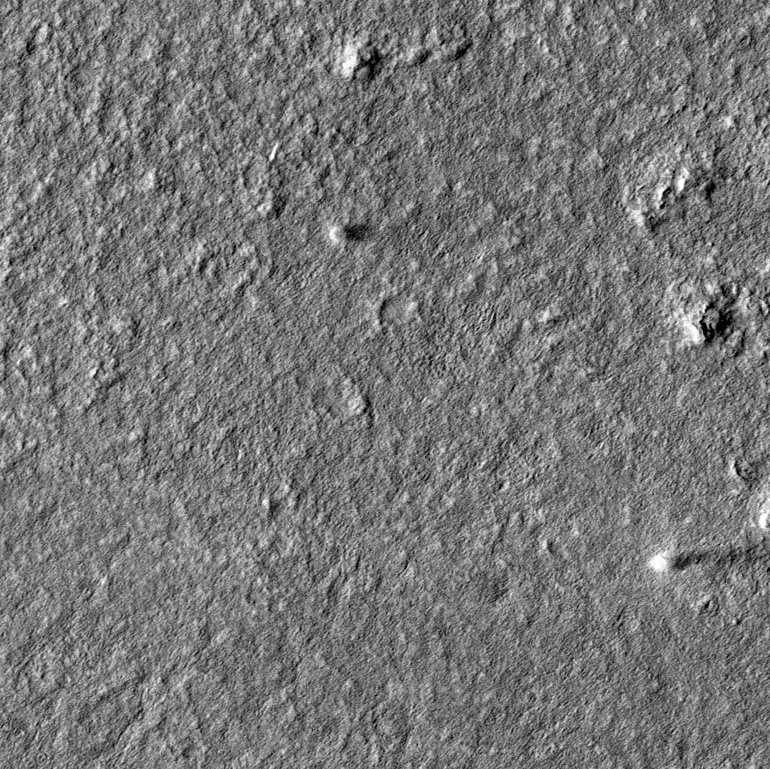
Label: dustdevil, dustdevil